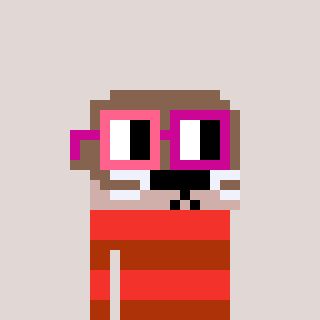
a pixel art character with square pink and red glasses, a otter-shaped head and a hotbrown-colored body on a warm background